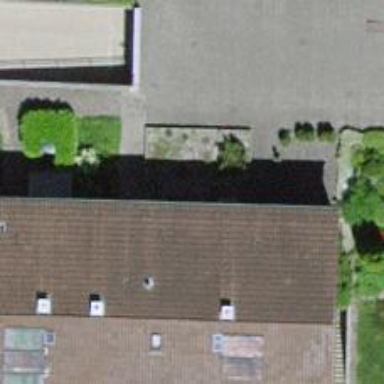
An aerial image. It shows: Residential building with gabled roof oriented across.